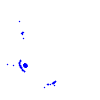
Particle: pion